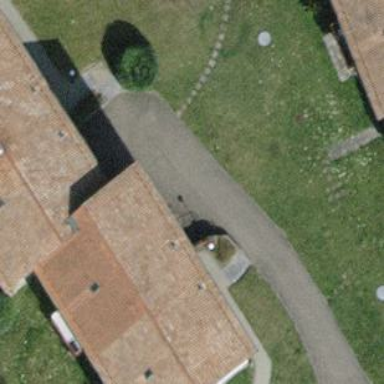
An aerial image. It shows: Terrace building with gabled roof.